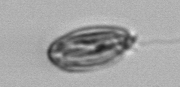
Label: Katodinium_or_Torodinium